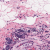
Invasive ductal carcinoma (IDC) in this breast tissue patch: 0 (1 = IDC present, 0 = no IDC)